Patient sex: M
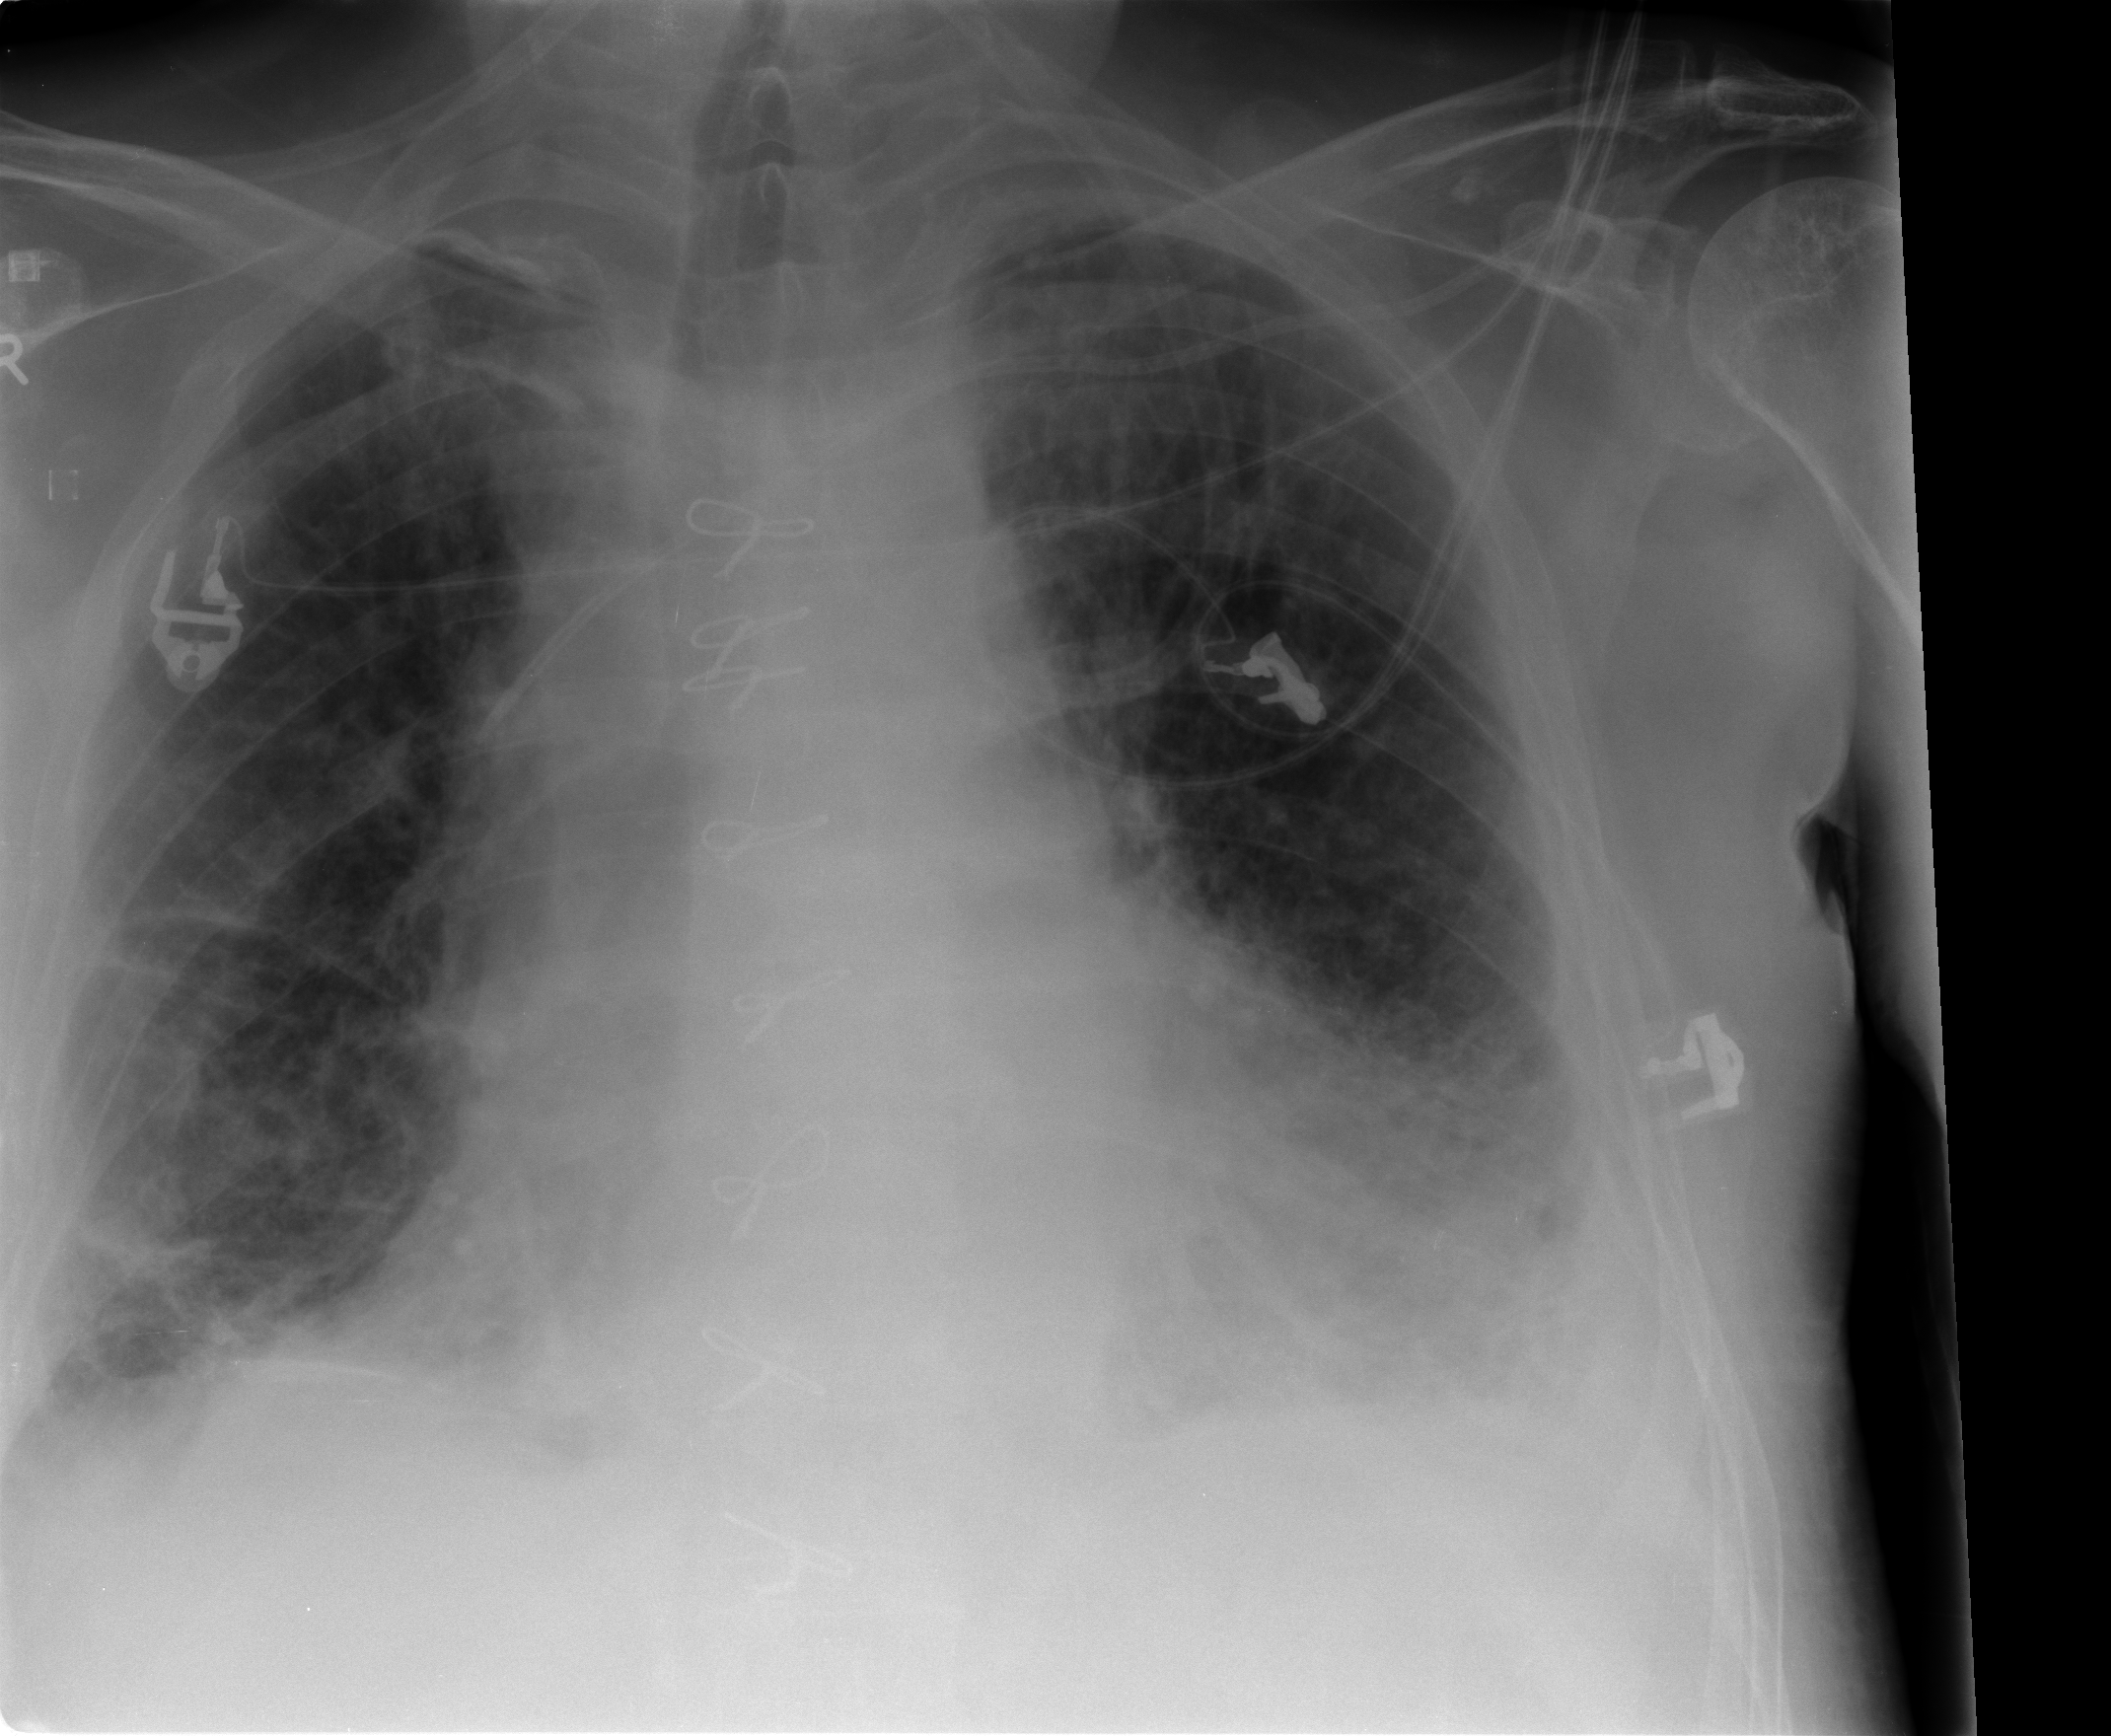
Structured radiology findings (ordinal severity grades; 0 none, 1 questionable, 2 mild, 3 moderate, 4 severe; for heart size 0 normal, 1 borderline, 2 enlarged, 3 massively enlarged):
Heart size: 2
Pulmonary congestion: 1
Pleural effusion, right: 1
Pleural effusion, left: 2
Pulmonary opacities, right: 1
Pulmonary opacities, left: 1
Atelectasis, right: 2
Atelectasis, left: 2